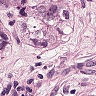
Metastatic tissue present: yes